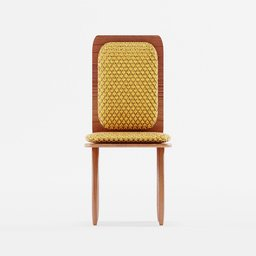
Label: furniture